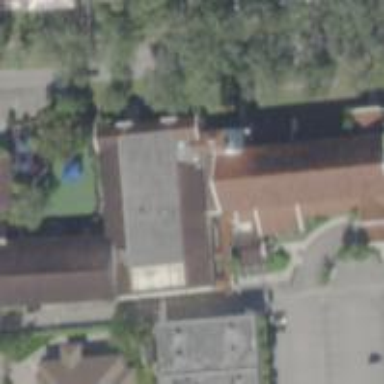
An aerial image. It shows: Kindergarten.